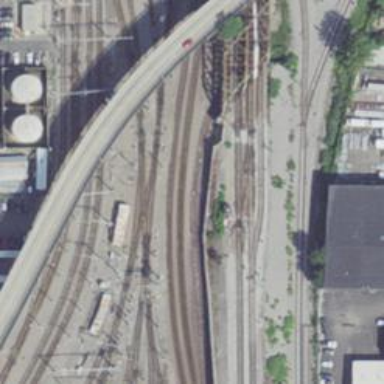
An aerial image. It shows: Railway crossing.